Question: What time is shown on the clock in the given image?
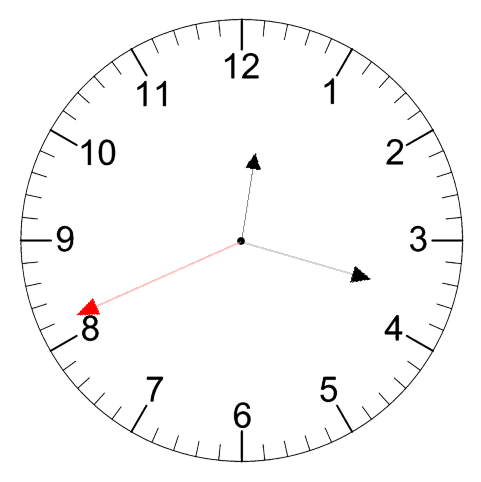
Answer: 12:17:41